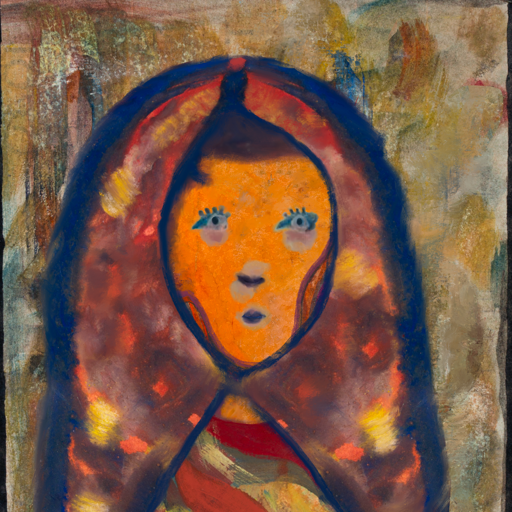
Background: Pipe, Head And Neck Front: Hypocrite, Face Front: Hill_Girl, Bust: Mother_And_Son_Son, Hair Front: Hypocrite, Head Accessory: Mother_And_Son_Mother_Scarf, Second Necklace: Blank, Necklace: Blank, Baby: Blank